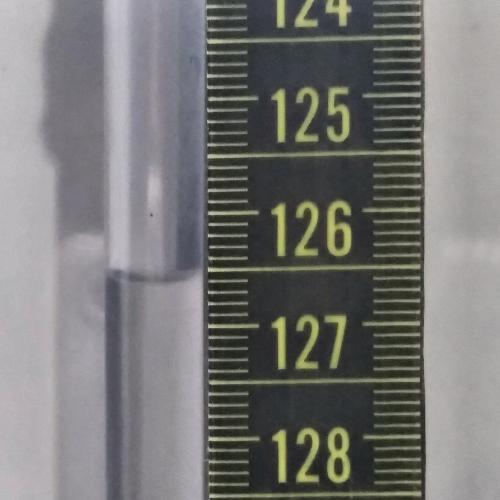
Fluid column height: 126.6 cm